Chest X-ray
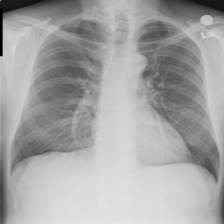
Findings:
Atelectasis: negative
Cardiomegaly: negative
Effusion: negative
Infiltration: negative
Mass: negative
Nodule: negative
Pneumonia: negative
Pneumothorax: negative
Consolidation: negative
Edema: negative
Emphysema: negative
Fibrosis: negative
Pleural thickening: negative
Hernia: negative